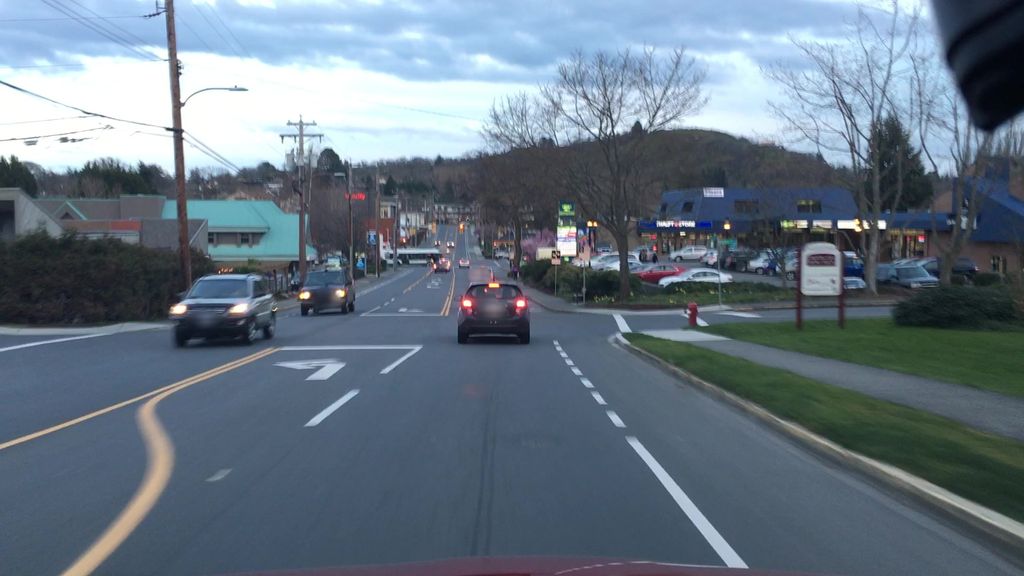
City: victoria